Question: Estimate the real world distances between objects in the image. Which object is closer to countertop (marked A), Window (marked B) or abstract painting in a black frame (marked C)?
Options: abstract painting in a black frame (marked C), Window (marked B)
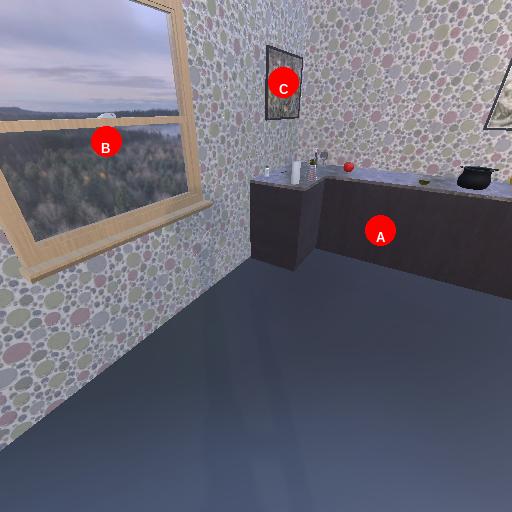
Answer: abstract painting in a black frame (marked C)